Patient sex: M
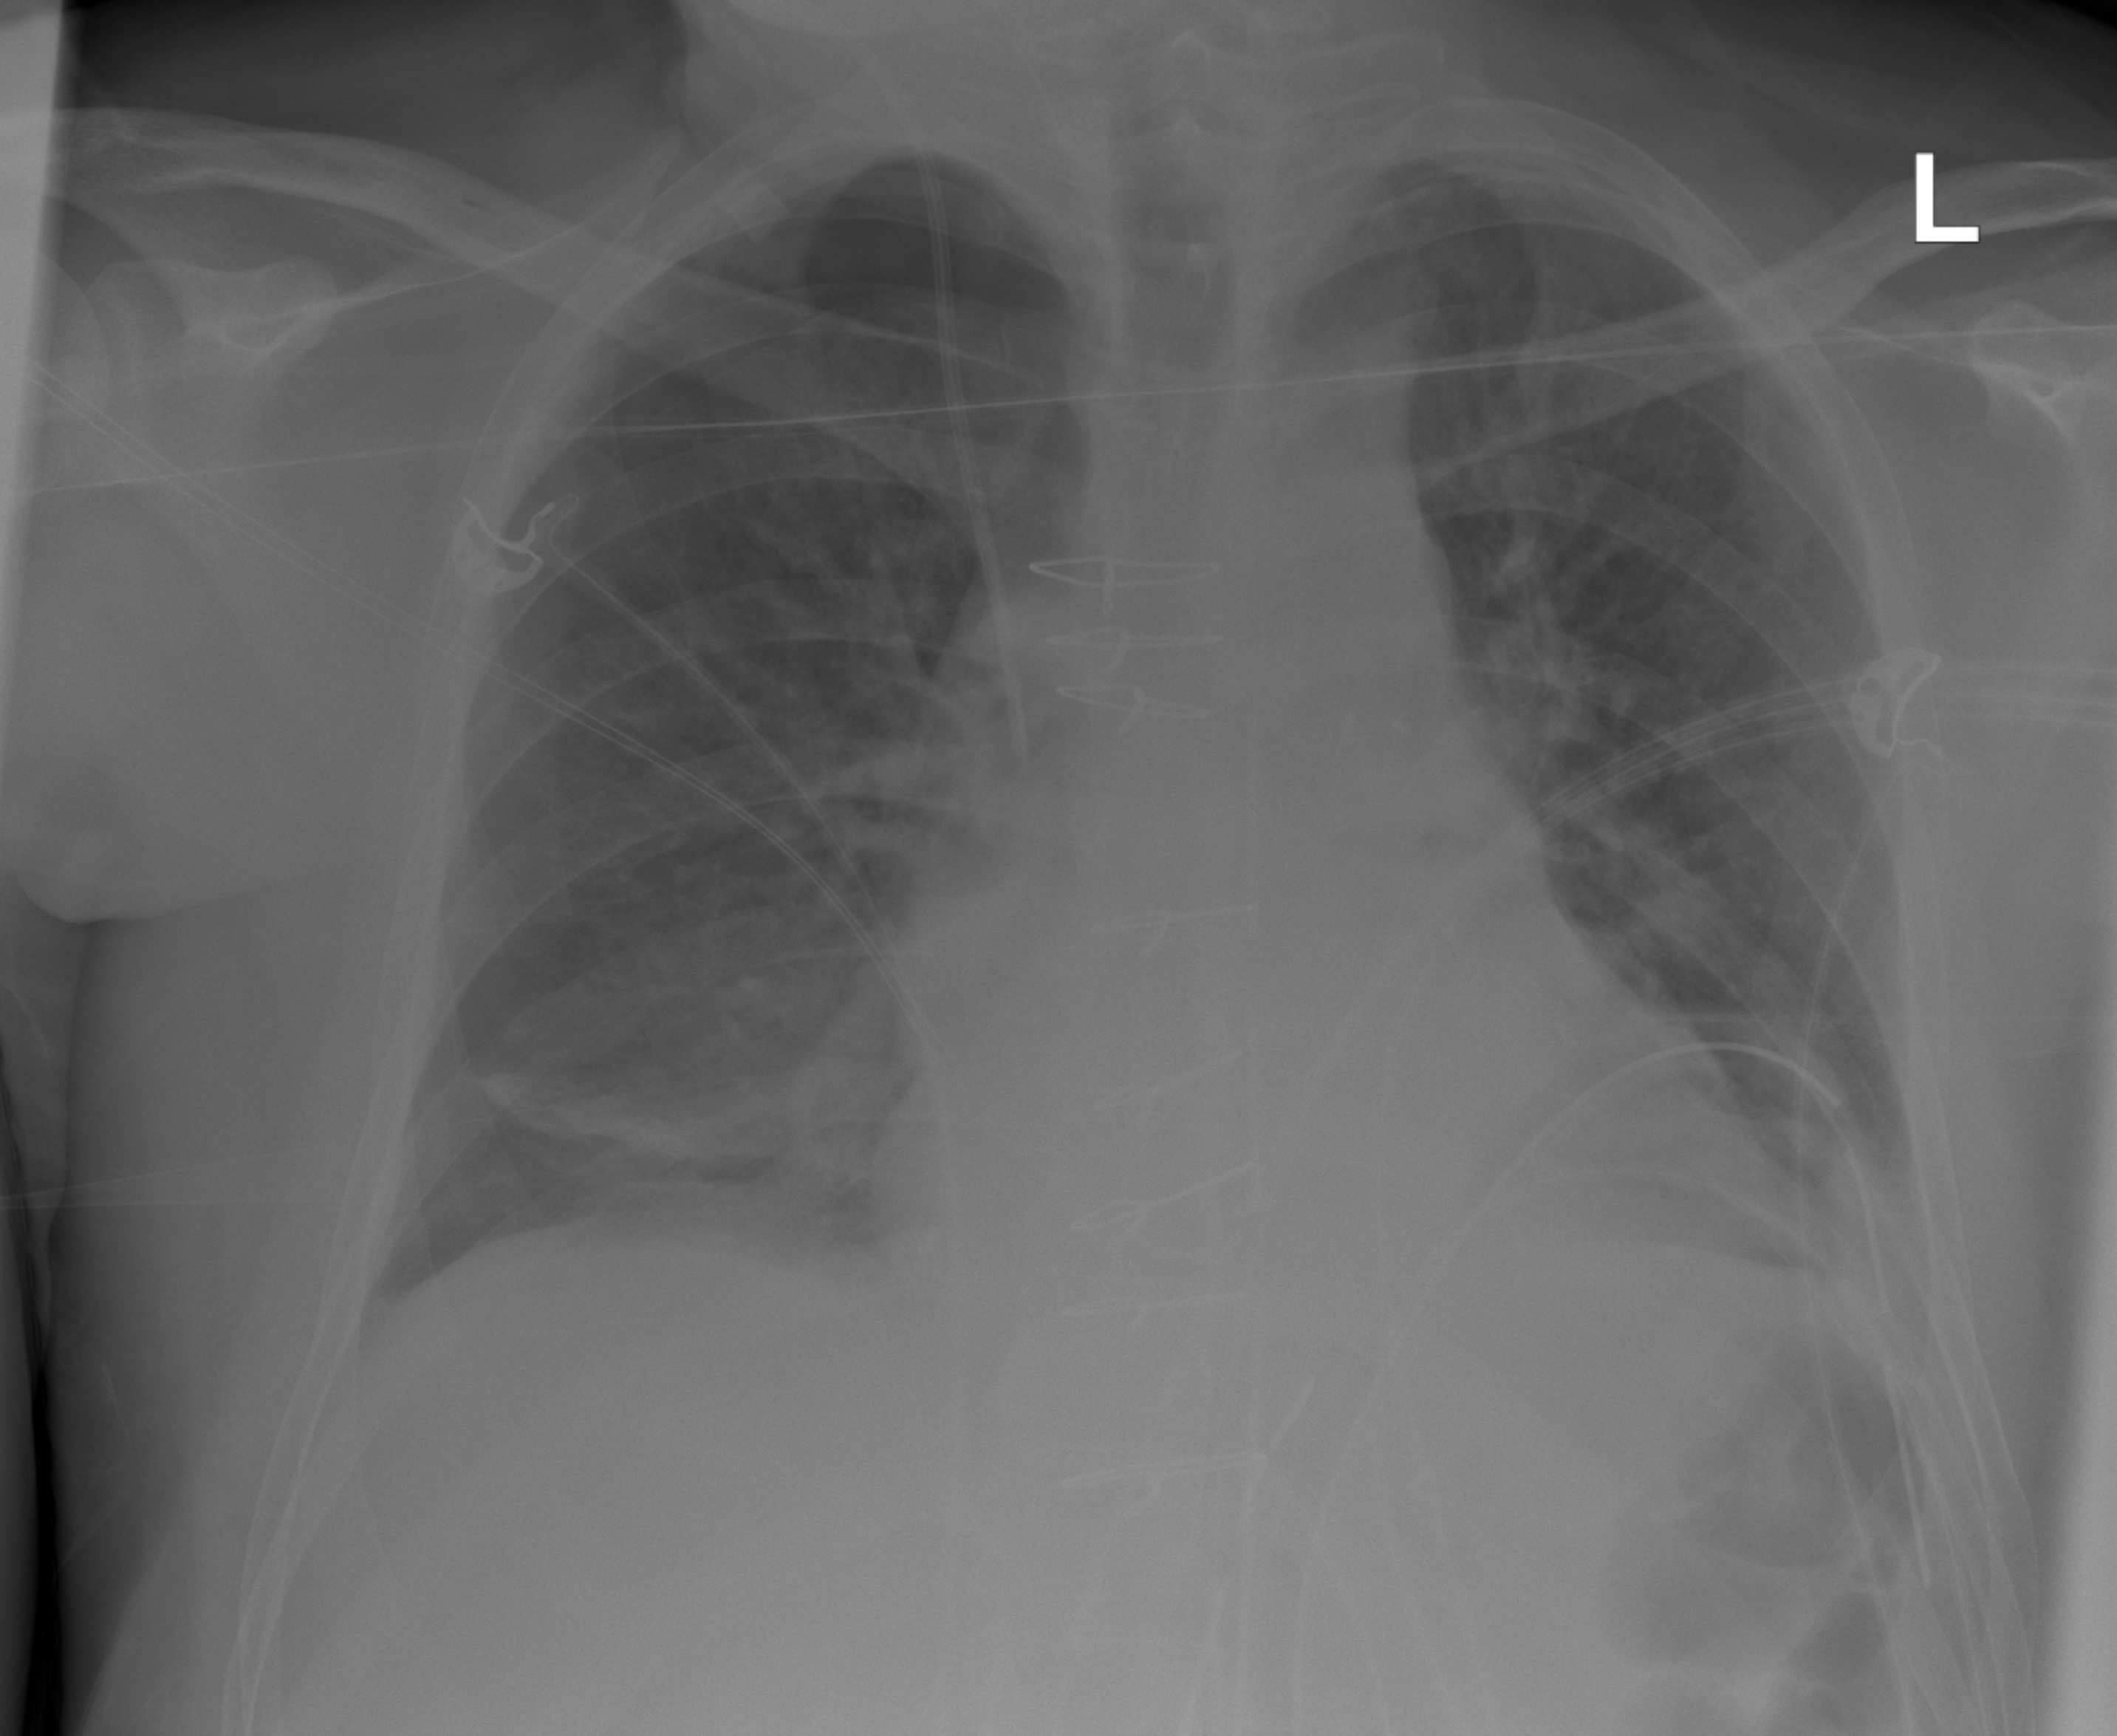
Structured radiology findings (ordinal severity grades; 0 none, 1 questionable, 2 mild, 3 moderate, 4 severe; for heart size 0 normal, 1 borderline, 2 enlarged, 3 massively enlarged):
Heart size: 0
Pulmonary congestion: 0
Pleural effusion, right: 0
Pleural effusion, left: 0
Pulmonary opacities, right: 0
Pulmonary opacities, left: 0
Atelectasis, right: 2
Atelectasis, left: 1